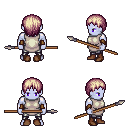
a pixel art fantasy rpg character, male body template, dark elf, purple skin, white tunic, metal pants, white blonde plain hairstyle, cloth bracers, brown shoes, spear, four views (front, back, left, right), 2x2 character sprite sheet, small pixel art, hard edges, no anti-aliasing